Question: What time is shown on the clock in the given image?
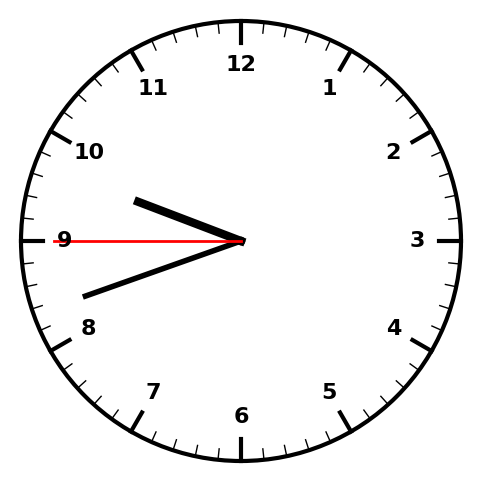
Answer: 09:41:45